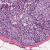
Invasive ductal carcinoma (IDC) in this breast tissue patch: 1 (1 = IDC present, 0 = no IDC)